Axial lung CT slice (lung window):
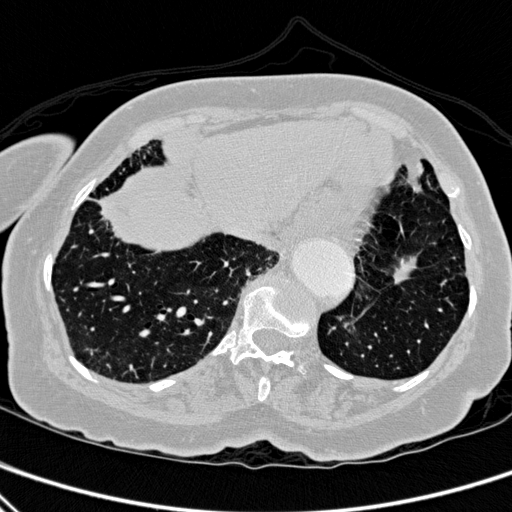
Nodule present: no